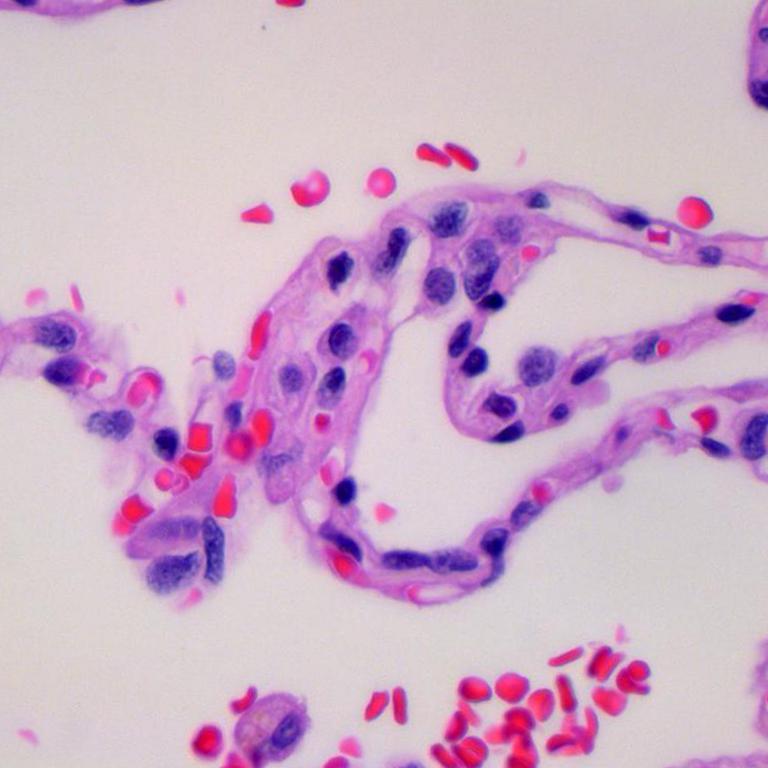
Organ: lung
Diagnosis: benign